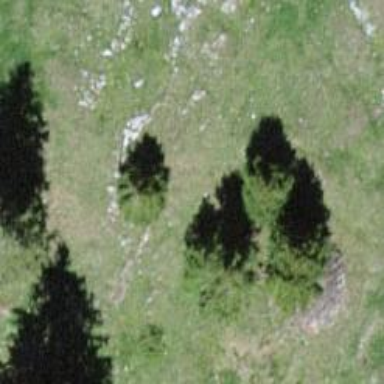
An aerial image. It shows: Needle-leaved tree in nature.